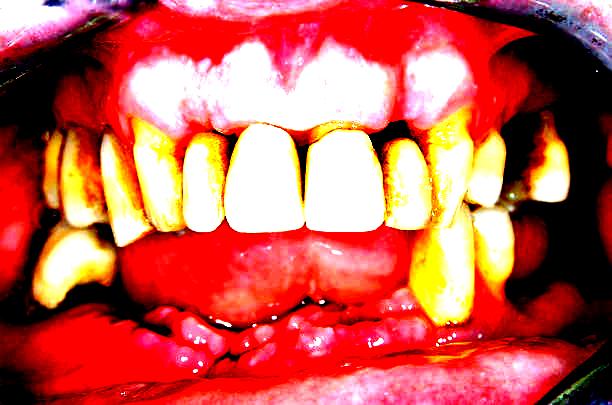
Condition: Calculus